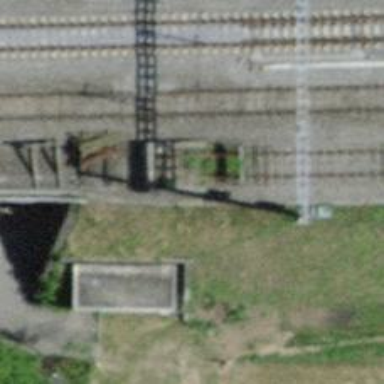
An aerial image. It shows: Railway buffer stop.